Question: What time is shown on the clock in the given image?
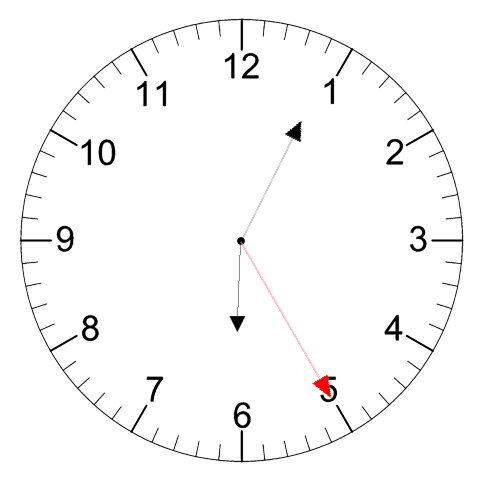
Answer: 06:04:25